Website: bh-photo
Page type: customer-info-address
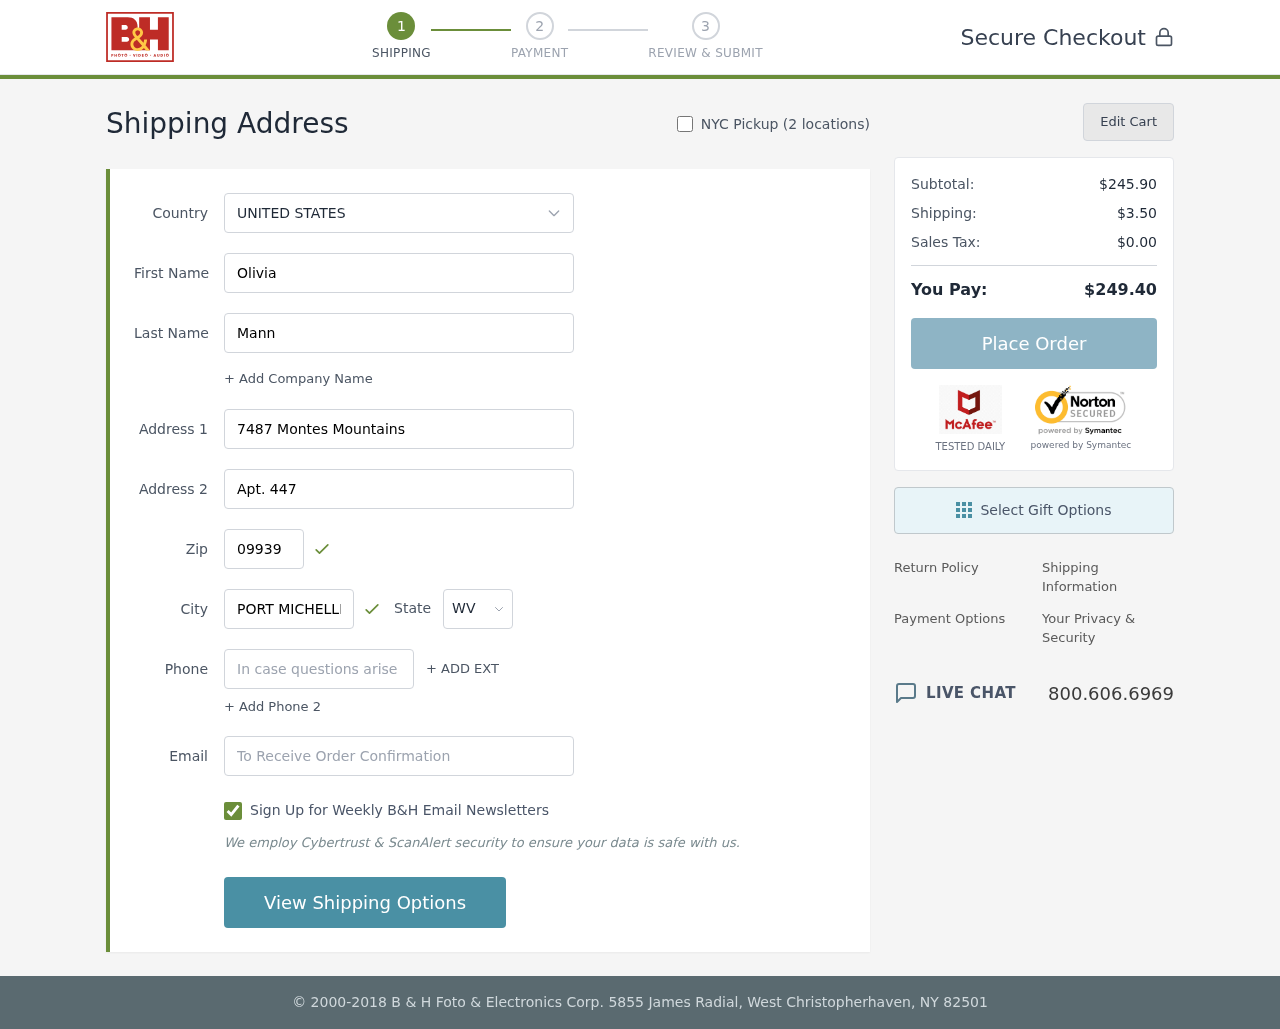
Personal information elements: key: PII_CITY
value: Port Michellehaven
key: PII_COUNTRY
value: United States
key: PII_EMAIL
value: olivia_mann@yahoo.com
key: PII_FIRSTNAME
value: Olivia
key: PII_LASTNAME
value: Mann
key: PII_PHONE
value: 9055580338
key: PII_POSTCODE
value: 09939
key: PII_STATE_ABBR
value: WV
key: PII_STREET
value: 7487 Montes Mountains
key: PII_STREET2
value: Apt. 447
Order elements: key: ORDER_SUBTOTAL
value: $245.90
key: ORDER_SHIPPING_COST
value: $3.50
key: ORDER_TAX
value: $0.00
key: ORDER_TOTAL
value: $249.40